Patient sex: M
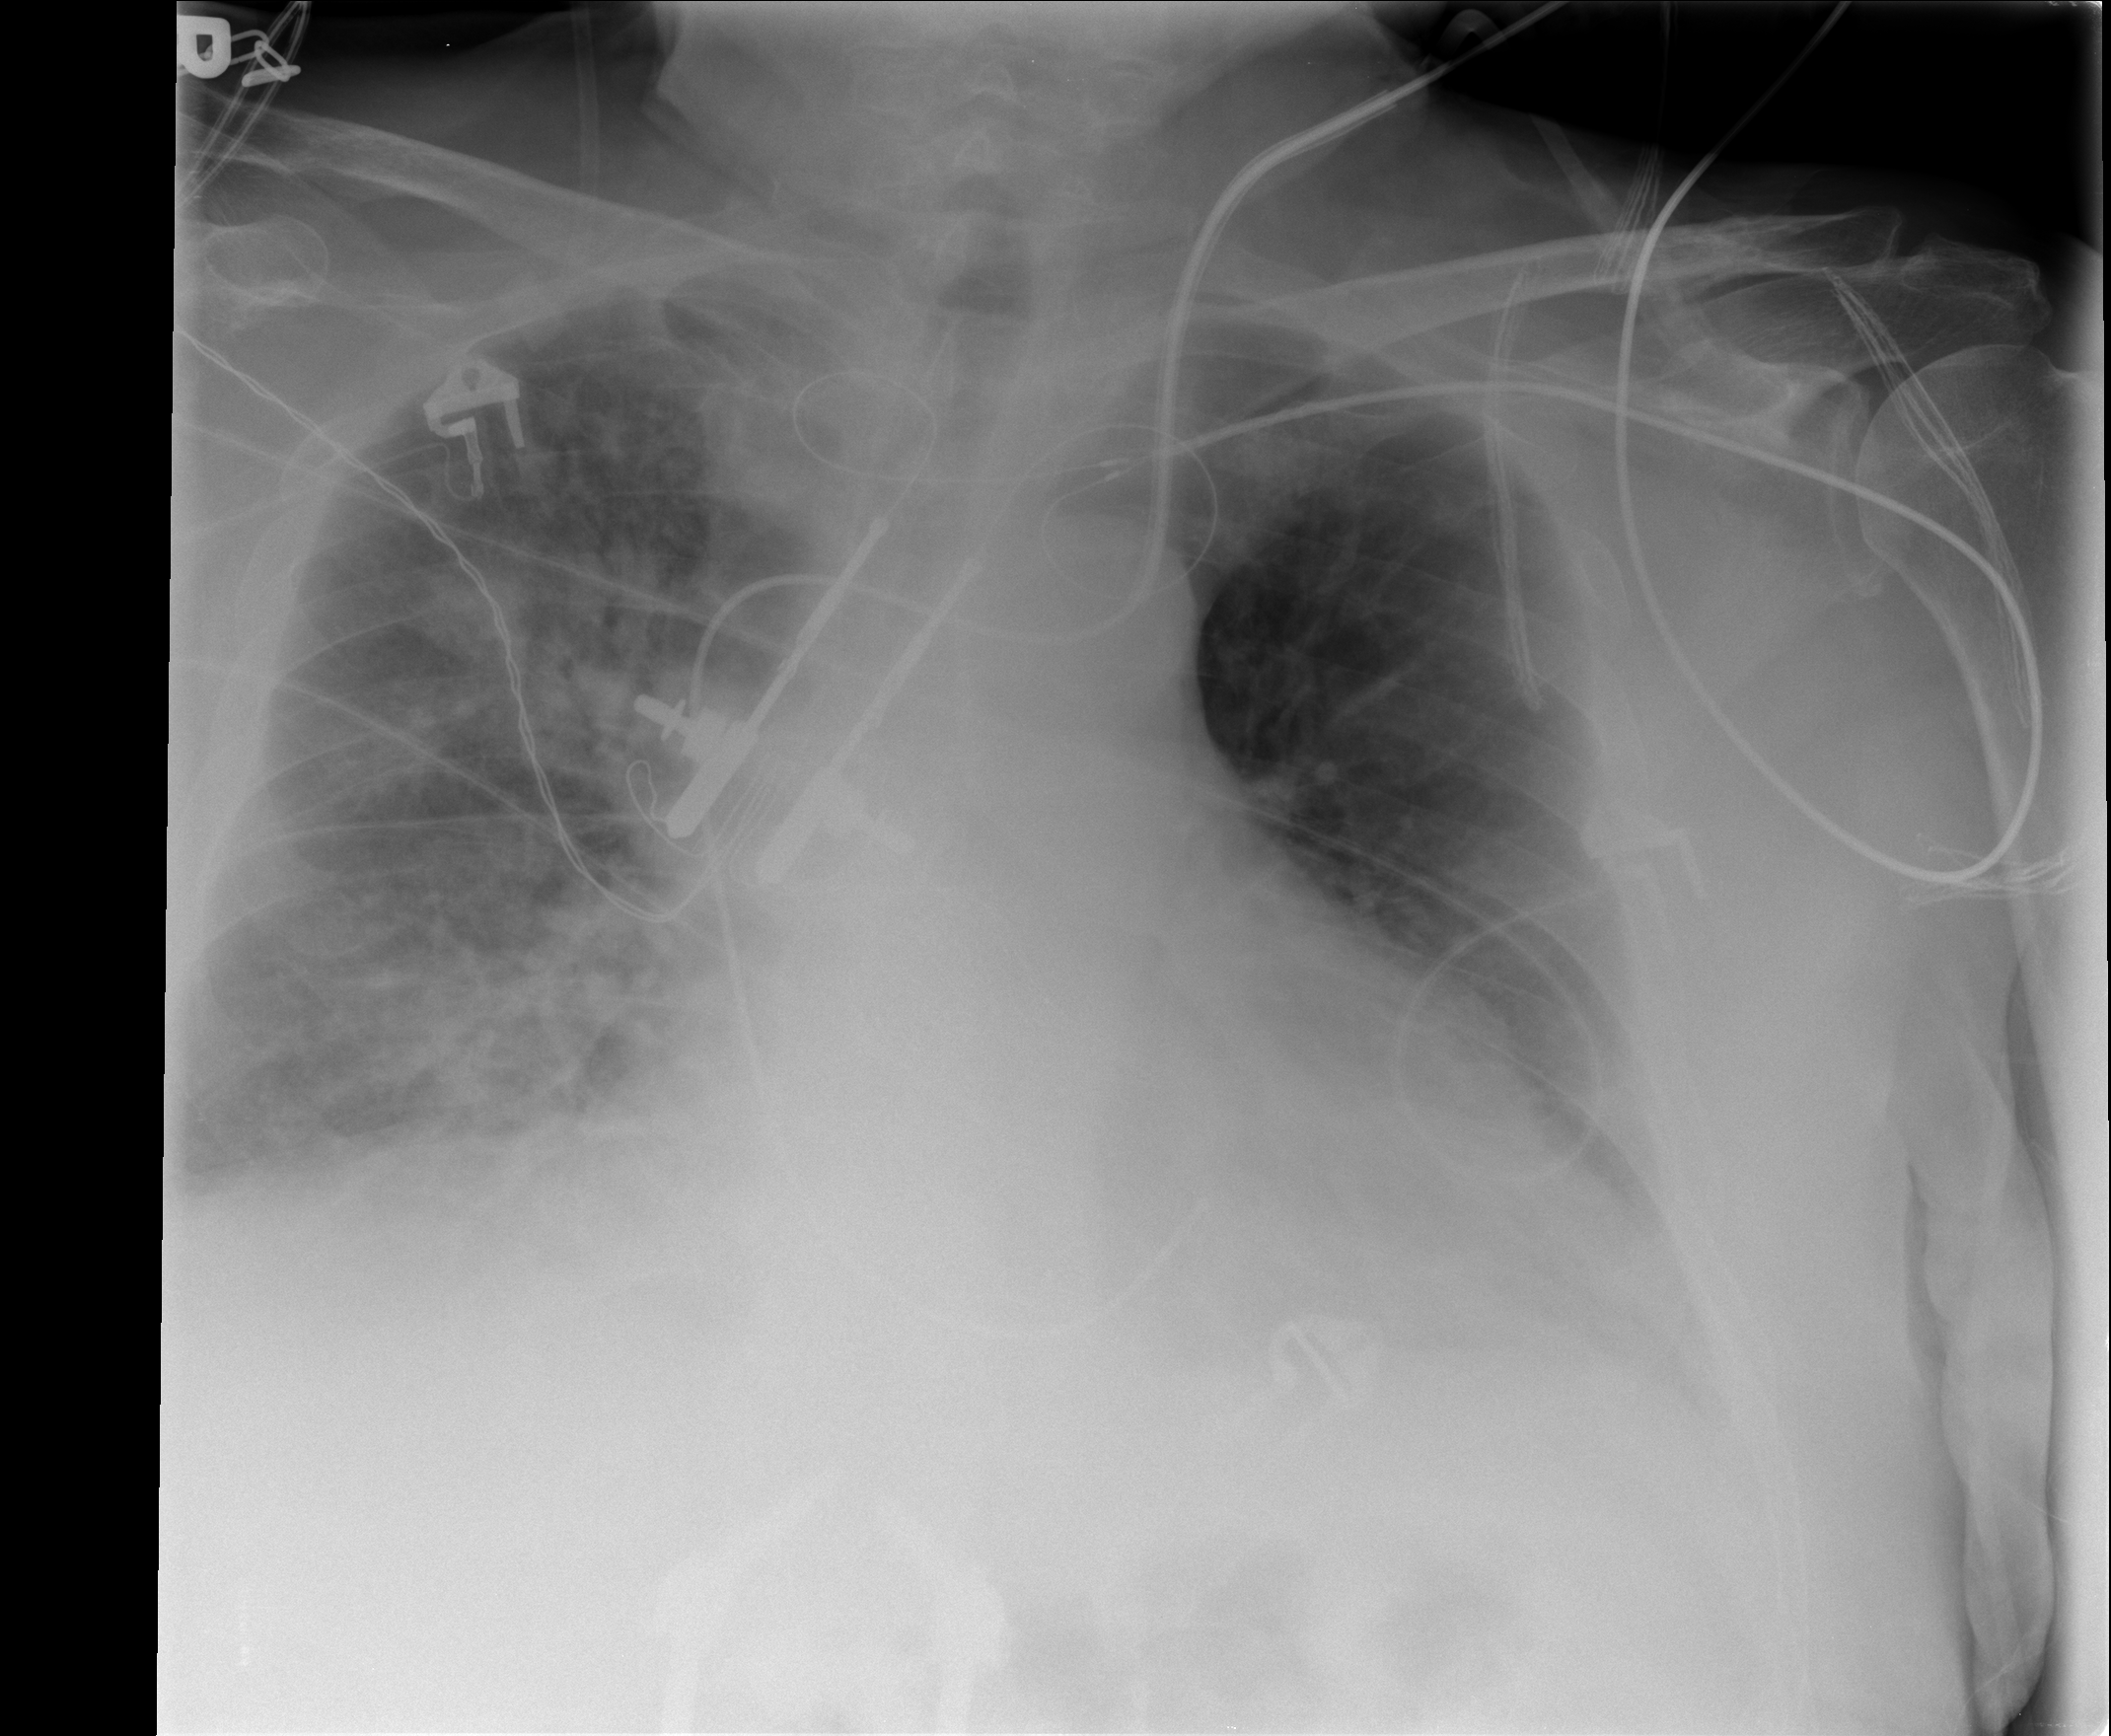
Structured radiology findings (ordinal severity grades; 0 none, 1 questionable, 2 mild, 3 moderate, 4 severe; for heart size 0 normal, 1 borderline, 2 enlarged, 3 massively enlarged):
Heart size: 2
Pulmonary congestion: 2
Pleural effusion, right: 1
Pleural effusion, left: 2
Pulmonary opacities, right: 3
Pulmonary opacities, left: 2
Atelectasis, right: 2
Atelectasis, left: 2